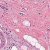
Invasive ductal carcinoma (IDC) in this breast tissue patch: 1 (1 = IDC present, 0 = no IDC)